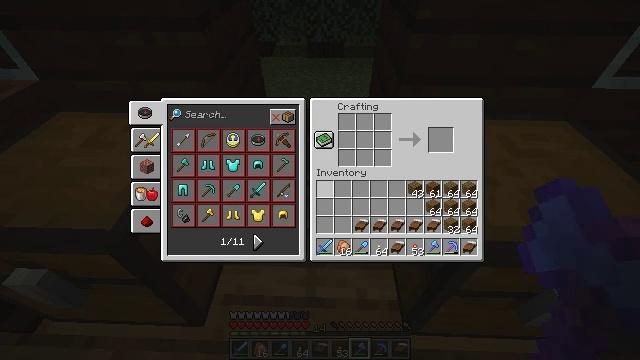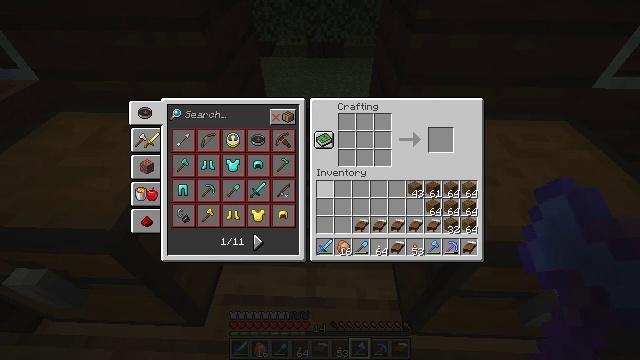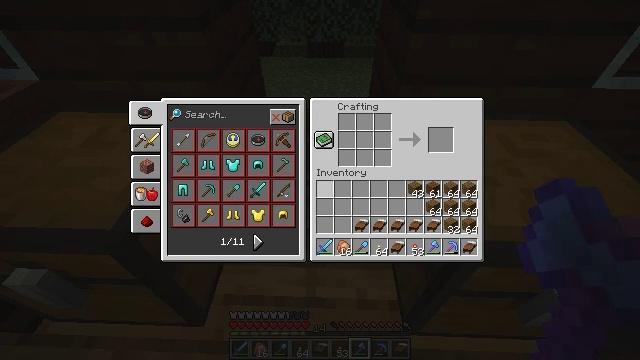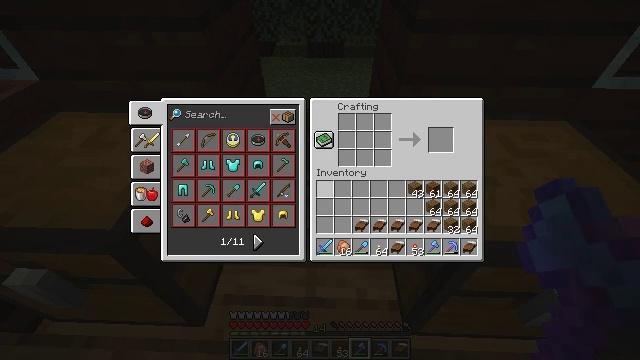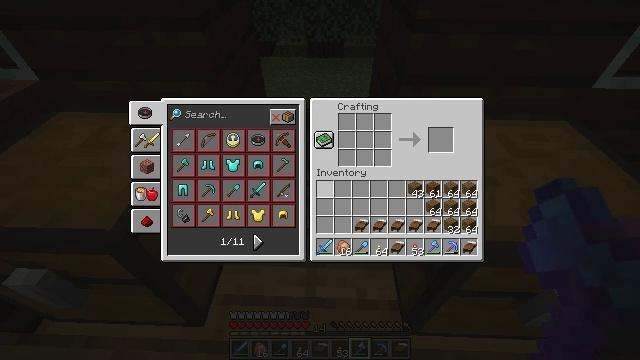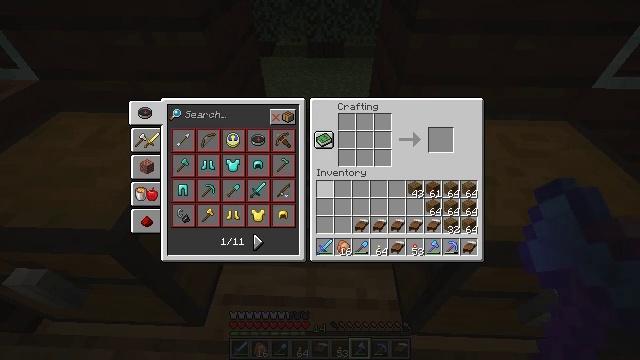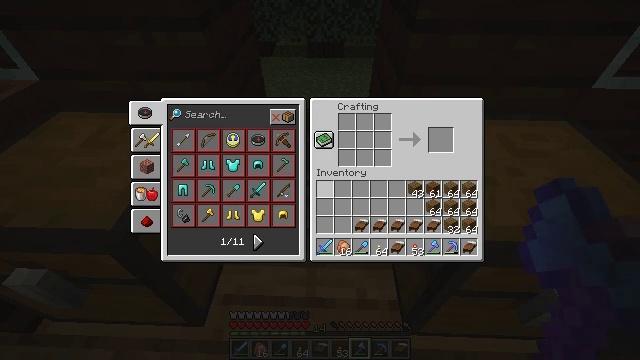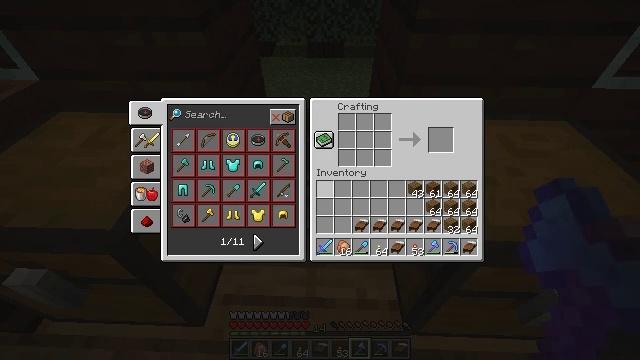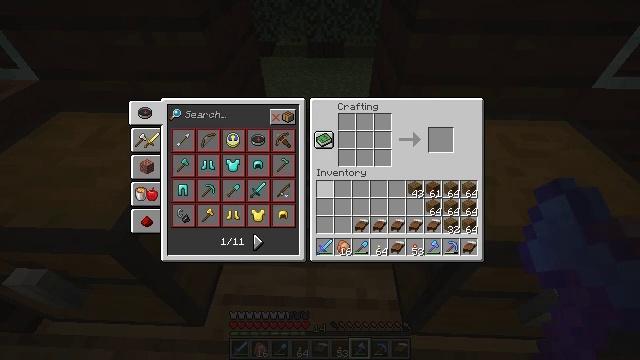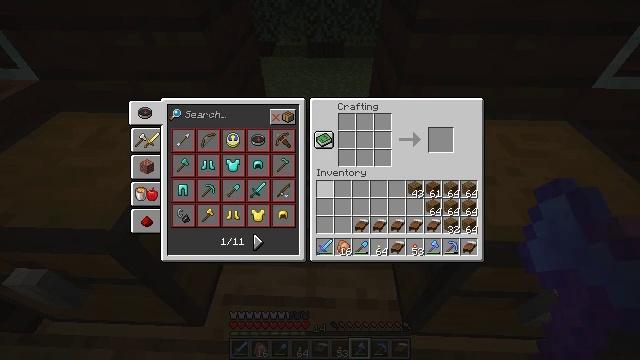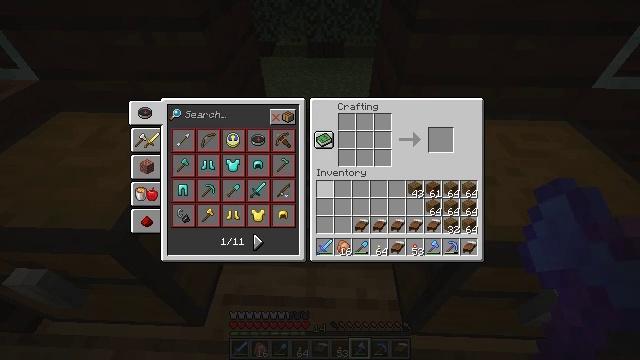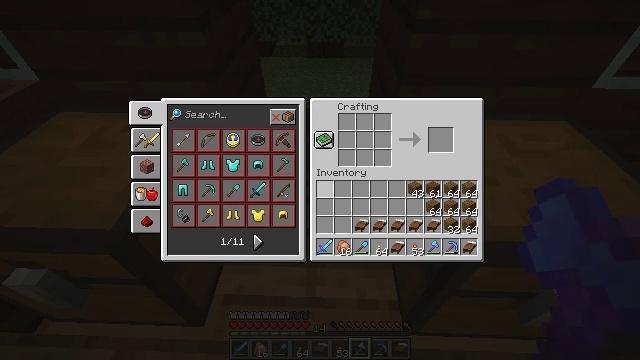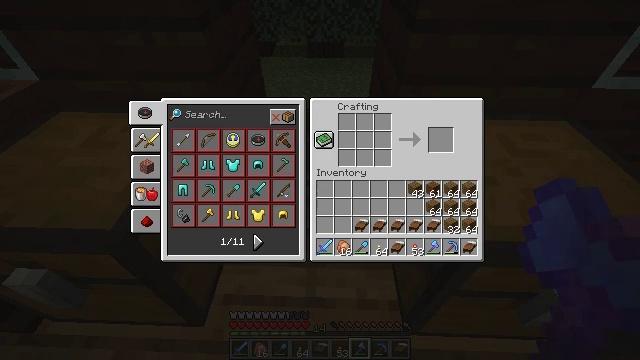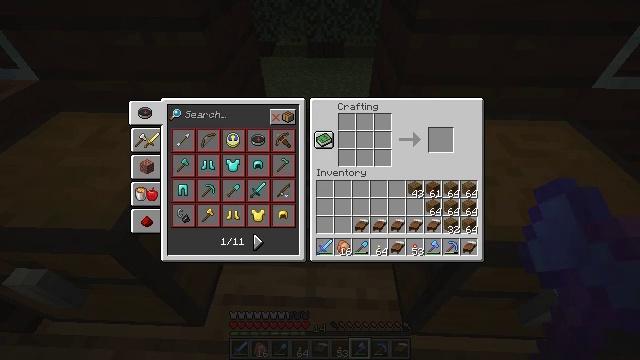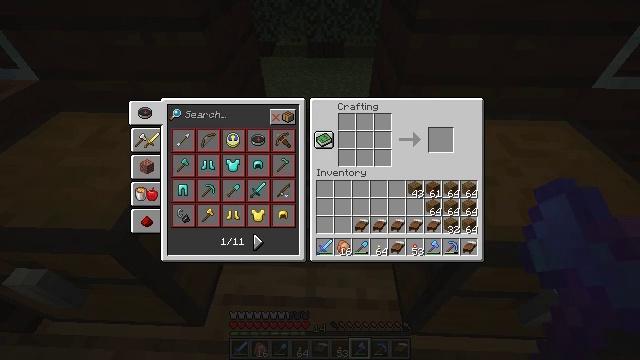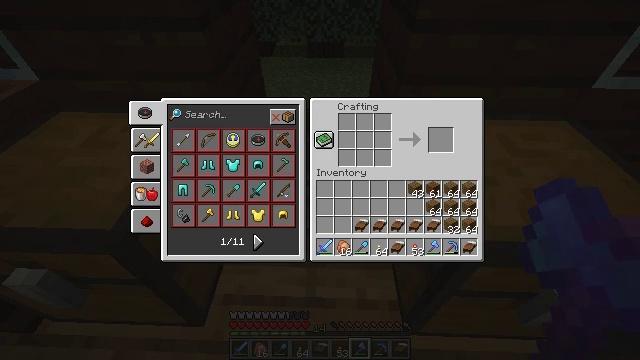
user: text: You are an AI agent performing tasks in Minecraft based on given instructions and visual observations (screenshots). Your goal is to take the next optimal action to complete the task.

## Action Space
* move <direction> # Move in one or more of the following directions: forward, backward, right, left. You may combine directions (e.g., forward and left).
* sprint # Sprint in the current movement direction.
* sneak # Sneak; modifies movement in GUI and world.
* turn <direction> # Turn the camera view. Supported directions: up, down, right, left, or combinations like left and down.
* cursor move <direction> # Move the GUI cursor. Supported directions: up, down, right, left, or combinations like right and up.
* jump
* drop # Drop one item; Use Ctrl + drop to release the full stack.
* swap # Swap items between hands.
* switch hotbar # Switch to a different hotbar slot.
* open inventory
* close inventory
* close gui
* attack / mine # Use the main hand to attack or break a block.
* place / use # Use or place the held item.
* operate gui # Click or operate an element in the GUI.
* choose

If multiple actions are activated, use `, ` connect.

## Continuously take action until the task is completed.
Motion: motion action
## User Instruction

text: Mix brown dye with wool to craft a brown bed.
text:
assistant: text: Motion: no_op
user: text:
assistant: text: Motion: no_op
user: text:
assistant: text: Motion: no_op
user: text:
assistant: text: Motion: no_op
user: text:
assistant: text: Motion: no_op
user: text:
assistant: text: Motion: no_op
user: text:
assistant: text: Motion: no_op
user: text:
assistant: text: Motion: no_op
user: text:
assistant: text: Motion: no_op
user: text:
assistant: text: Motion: no_op
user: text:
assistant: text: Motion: no_op
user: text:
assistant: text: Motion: no_op
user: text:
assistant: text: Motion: cursor move right
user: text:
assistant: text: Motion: cursor move right
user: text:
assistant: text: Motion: cursor move right
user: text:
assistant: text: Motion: no_op
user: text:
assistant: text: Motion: no_op
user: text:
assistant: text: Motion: cursor move right
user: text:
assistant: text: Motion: cursor move right
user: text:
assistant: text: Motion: cursor move right
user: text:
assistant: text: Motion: no_op
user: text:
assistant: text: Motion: no_op
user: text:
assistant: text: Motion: no_op
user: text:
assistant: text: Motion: no_op
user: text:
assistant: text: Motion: no_op
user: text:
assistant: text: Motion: no_op
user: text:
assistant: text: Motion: no_op
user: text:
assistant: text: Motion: no_op
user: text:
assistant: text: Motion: no_op
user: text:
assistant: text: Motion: no_op